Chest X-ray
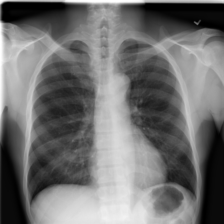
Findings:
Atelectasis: negative
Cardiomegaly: negative
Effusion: negative
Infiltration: positive
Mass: negative
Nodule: negative
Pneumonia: negative
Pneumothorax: negative
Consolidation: negative
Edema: negative
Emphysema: negative
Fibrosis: negative
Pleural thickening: negative
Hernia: negative